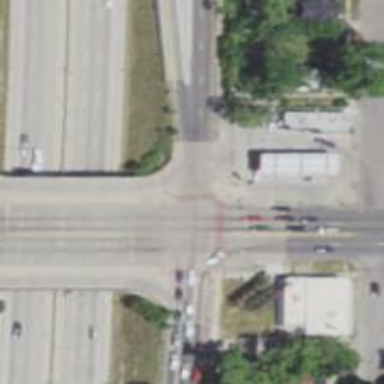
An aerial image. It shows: Marked crossing on footway.